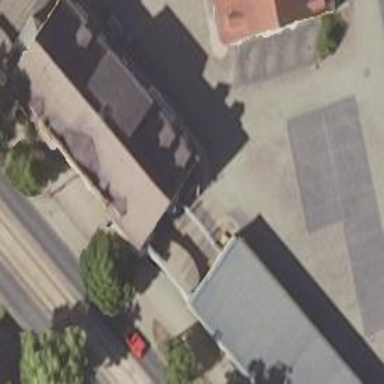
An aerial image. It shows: Office building with gabled roof.